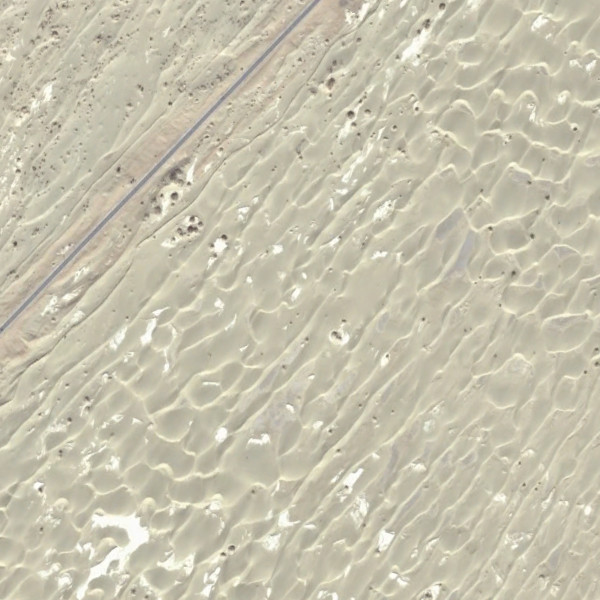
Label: Desert